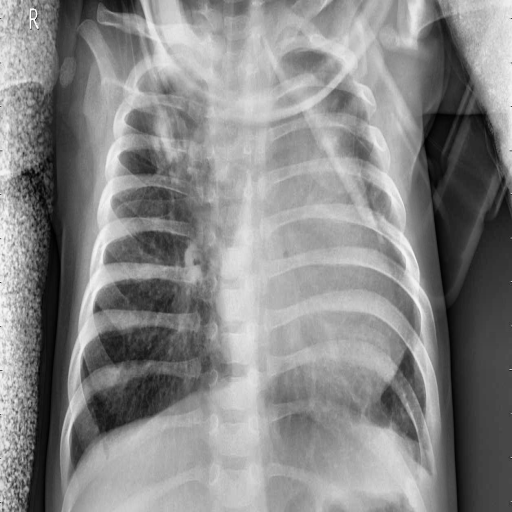
Finding: PNEUMONIA